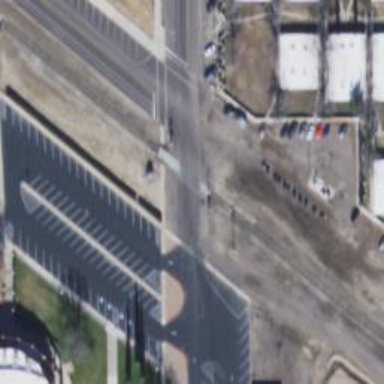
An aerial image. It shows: Uncontrolled crossing where road intersects with railway.